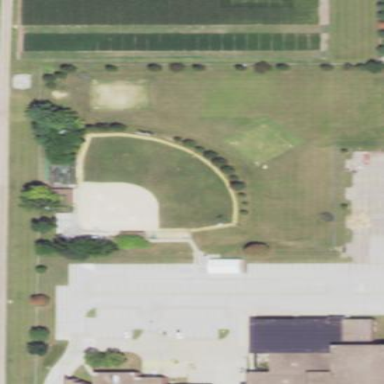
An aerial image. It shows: Softball pitch for leisure land activities.